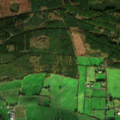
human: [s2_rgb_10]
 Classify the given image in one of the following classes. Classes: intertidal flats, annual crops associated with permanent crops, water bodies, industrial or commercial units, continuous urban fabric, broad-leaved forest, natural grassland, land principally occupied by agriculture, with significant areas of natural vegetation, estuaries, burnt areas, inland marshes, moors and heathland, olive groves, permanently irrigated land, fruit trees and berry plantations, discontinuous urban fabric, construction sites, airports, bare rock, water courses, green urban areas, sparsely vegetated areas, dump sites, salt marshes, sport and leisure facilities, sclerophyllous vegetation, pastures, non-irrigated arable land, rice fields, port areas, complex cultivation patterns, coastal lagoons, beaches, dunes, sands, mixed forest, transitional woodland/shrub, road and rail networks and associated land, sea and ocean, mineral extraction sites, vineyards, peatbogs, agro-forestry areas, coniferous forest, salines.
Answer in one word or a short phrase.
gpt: pastures, complex cultivation patterns, coniferous forest